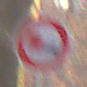
Verkehrszeichen: UeberholverbotKraftfahrzeuge
Umgebung: Outdoor, Nature
Tageszeit: SunriseSunset
Wetter: Clear
Licht: Natural
Jahreszeit: Autumn
Kontrast: HighContrast